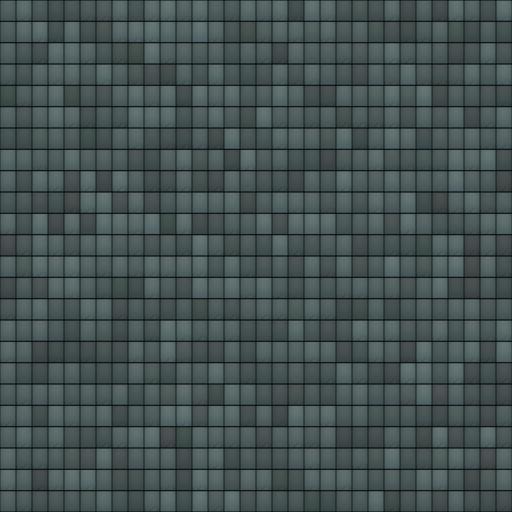
Tags: building facade glass reflective